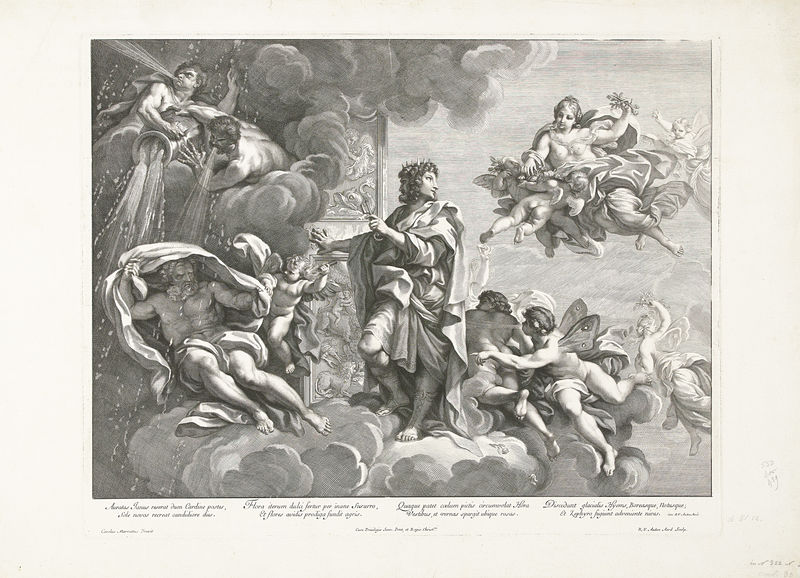
Titel: Janus opent de deur
Künstler: Robert van Audenaerd
Standort: Amsterdam
Institution: Rijksmuseum
Schlagwörter: flügel, himmel, kampf, wasser, wolken, grau, tuch, wolke, wind, engel, schrift, könig, regen, jesus, deckengemälde, speien, frug, engel#, kirchendeckengemälde